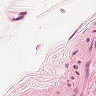
Metastatic tissue present: no